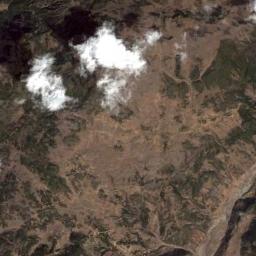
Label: cloud